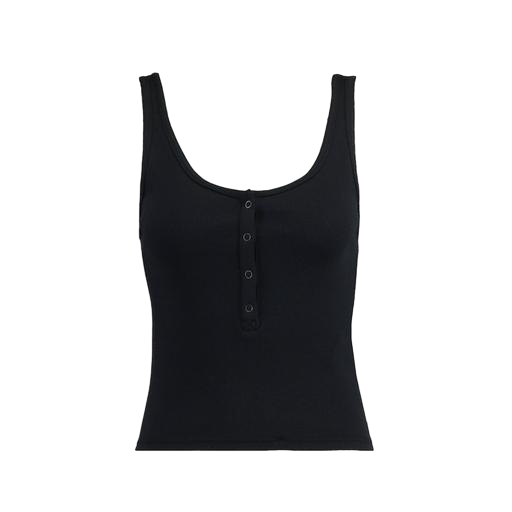
black rib vest, black slim tank, black ribbed tank top, white background